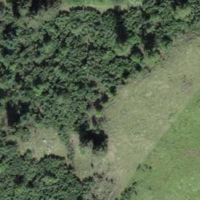
EUNIS habitat code: 41
Species observed at this site:
Crocus vernus